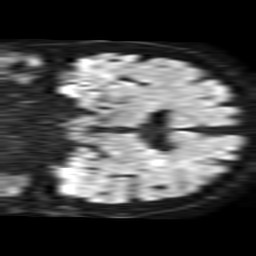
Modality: TRACE
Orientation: coronal
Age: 59
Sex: male
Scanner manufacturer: philips
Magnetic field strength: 1.5 T
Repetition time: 3.403 s
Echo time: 0.06922 s